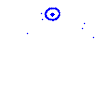
Particle: kaon